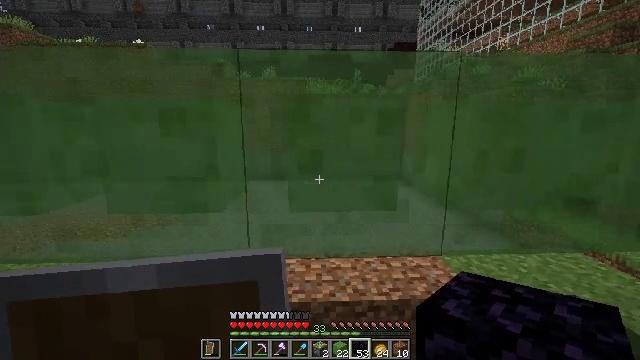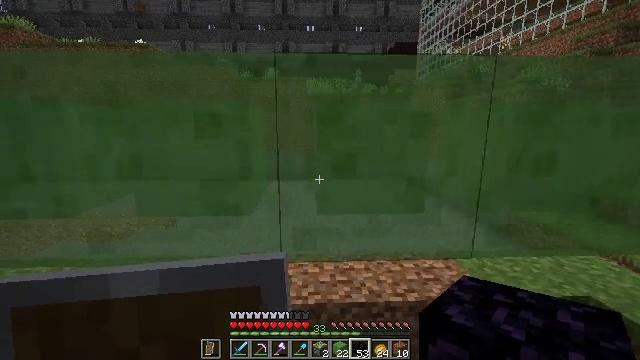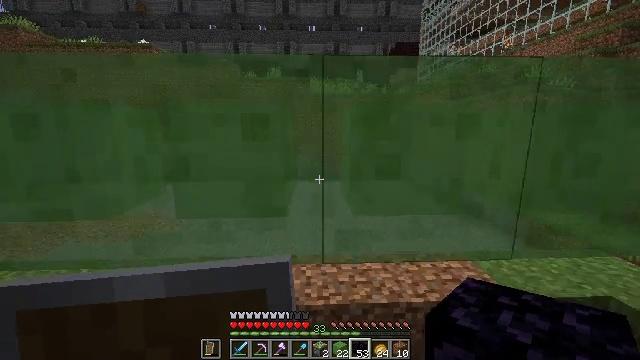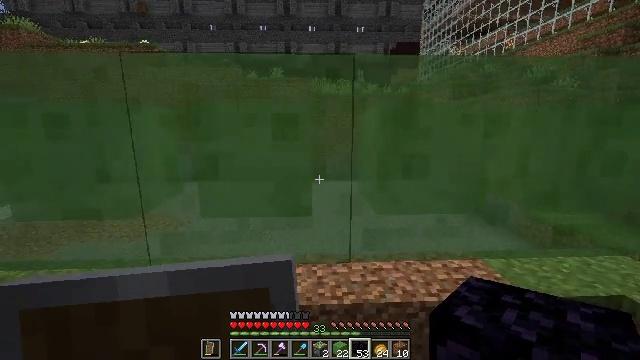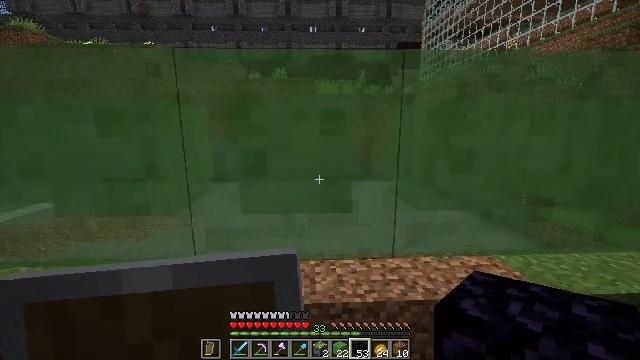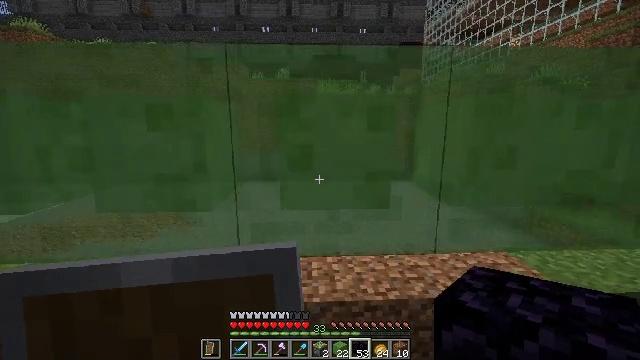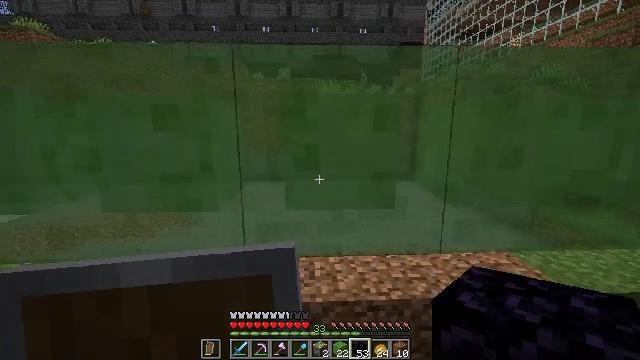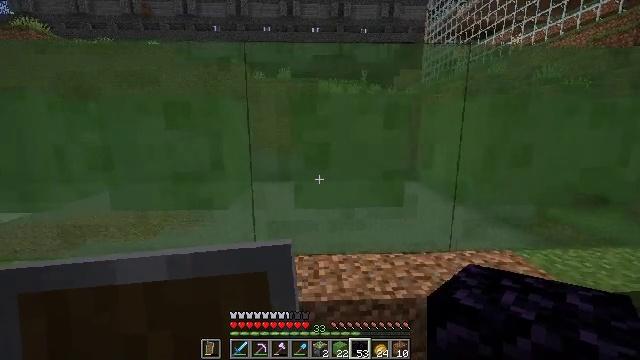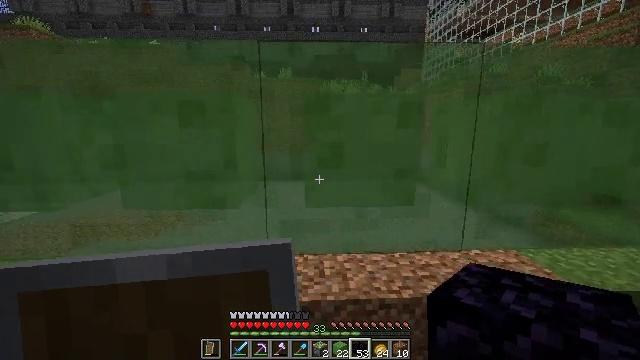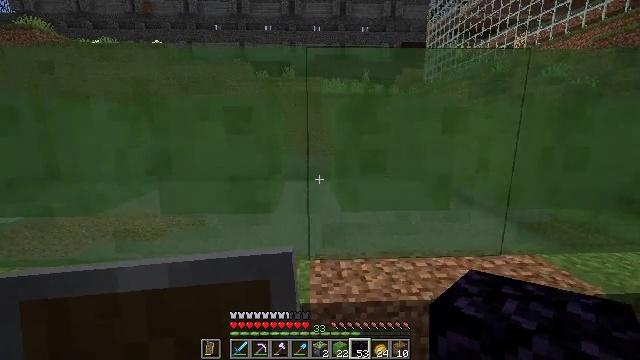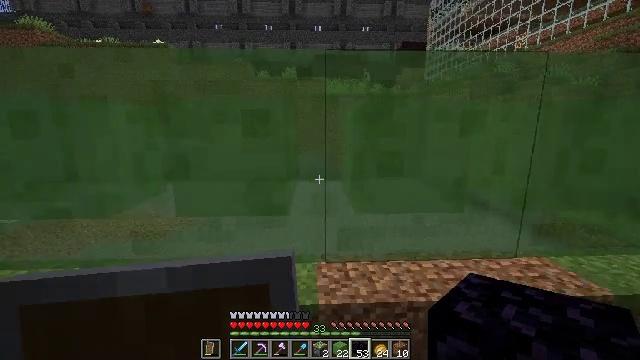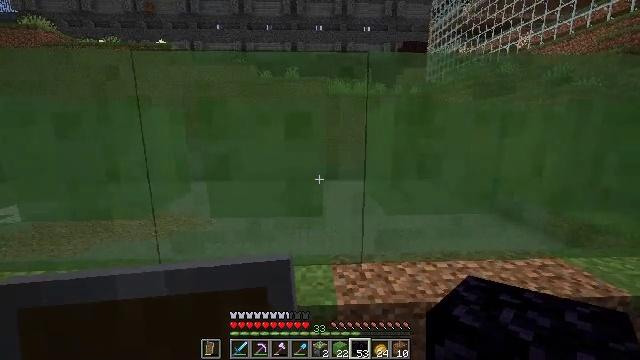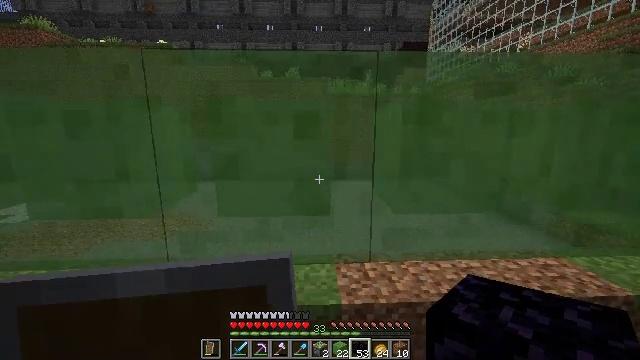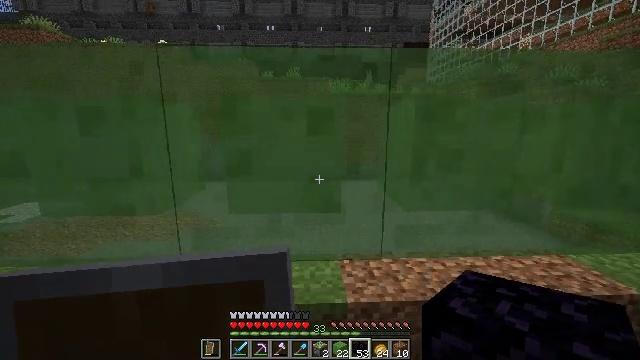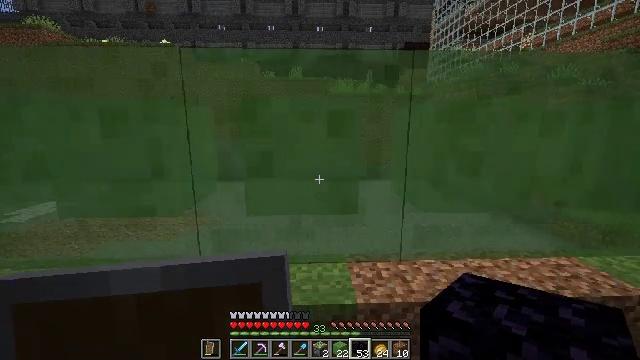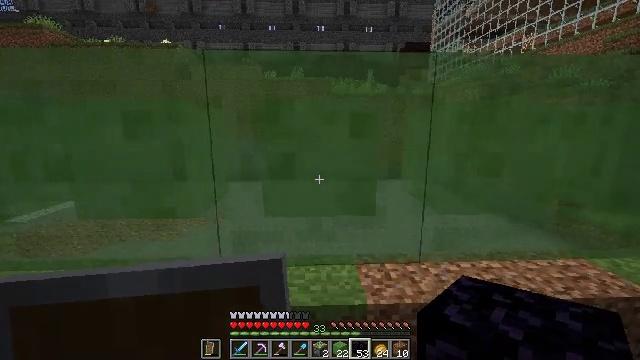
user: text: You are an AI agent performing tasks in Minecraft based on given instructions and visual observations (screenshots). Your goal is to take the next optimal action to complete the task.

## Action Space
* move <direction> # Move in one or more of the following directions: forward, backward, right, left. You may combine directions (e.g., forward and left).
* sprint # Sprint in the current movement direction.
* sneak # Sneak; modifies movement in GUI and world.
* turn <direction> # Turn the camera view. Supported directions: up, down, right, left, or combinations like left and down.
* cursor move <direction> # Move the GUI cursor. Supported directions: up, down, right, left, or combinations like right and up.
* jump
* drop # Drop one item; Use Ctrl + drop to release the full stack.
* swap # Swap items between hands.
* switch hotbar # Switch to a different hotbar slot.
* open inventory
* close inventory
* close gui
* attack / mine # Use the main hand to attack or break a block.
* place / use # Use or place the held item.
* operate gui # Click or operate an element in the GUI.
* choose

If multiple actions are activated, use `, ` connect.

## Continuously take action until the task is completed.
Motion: motion action
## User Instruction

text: Gather slime blocks for crafting purposes.
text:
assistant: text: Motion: move left
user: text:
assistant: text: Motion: move left
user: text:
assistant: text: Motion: move left
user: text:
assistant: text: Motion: move left
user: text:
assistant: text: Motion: no_op
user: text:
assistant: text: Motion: no_op
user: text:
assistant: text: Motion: no_op
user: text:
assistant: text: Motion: move left
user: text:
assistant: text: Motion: move left
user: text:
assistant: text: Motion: move left
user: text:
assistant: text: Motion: no_op
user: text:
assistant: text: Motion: no_op
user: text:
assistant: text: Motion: no_op
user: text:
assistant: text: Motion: move left
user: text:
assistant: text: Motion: move left
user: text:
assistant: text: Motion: move left
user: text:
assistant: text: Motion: move left
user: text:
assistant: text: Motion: no_op
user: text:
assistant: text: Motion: no_op
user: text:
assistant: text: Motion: no_op
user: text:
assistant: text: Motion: no_op
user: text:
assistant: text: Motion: no_op
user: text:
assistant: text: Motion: no_op
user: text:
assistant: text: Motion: no_op
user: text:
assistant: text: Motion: no_op
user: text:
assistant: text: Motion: turn left
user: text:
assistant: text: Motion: turn left
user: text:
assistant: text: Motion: attack / mine
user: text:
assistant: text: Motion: attack / mine
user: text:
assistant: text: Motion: turn left